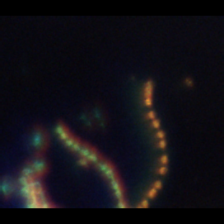
Taxon: Chaetoceros
Group: Diatoms